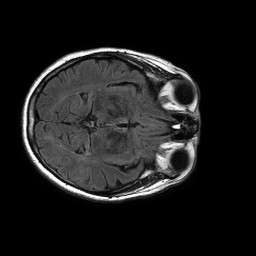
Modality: FLAIR
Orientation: axial
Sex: female
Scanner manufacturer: philips
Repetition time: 11 s
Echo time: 0.125 s